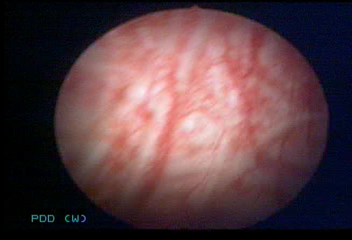
Modality: WLC
Class: Normal mucosa
Bladder cancer association: No